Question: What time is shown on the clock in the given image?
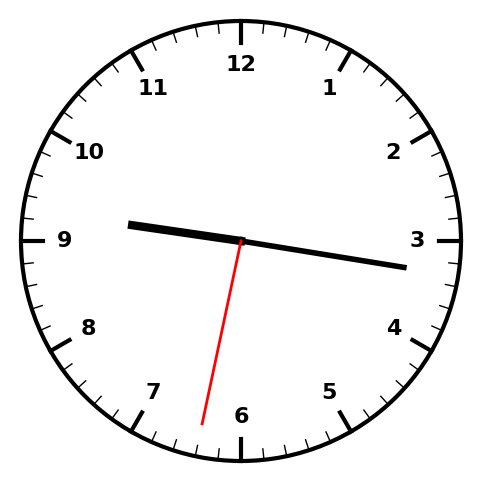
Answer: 09:16:32